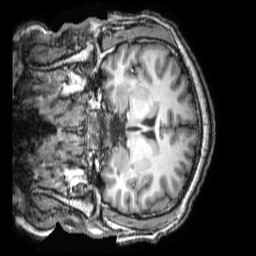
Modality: T1w
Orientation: coronal
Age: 25
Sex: male
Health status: healthy
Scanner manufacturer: philips
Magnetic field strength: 3 T
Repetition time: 0.008151 s
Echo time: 0.003763 s